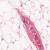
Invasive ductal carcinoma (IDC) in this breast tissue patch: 0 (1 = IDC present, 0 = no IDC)